Question: Please check this website: <URL>
The website is in Wordpress. The datestamp at the left side of post is very generic looking. I want to convert it into the following style:

The numeric part is big and indendted on the left side. The "October" part is OCT and year 2012 below it.
I am using the following php code for datestamp:
'''
<div id="time"><?php the_time('F j, Y') ?></div>
'''
But I am not sure how to style it.
Anyone with Wordpress knowledge help please?
Thanks!!
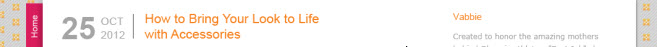
Answer: It uses the same format that the PHP date function uses:
- <URL>
Check out the format table and choose the appropriate characters to get the desired output as documented.
'''
echo '<div id="time"><span>' . the_time('j') . '</span><span>' . the_time('M') . '<br />' . the_time('Y') . '</span></div>';
'''
To start you off =o) just style the SPAN so one floats to the side and then style the font etc all with CSS.